Field crop: tomato
Growth stage: 1
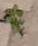
Species: portulaca